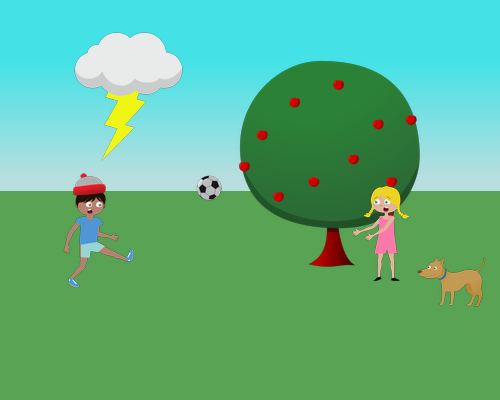
small apple tree on right shocked jenny arms out is on left and a dog and shocked mike kicking on leg  wearing red and grey hat on top lightening cloud on left soccer ball